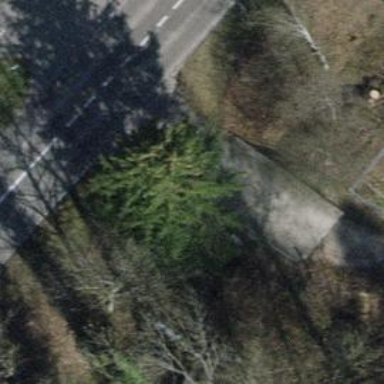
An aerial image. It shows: Concrete track road with bridge. The track is of grade1.